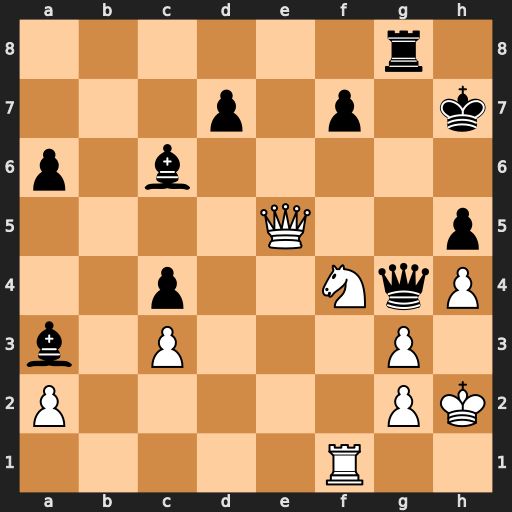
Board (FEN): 6r1/3p1p1k/p1b5/4Q2p/2p2NqP/b1P3P1/P5PK/5R2
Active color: w
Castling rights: -
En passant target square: -
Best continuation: Nxh5 Qg6 Nf6+